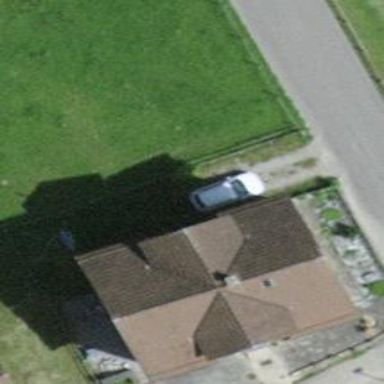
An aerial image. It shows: Detached building with gabled roof.